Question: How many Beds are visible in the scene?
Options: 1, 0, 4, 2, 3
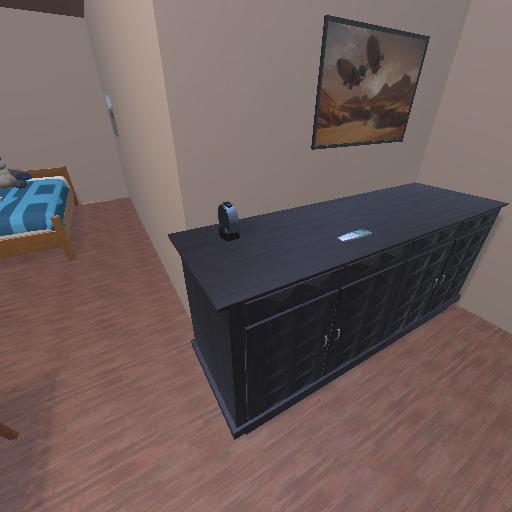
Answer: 1